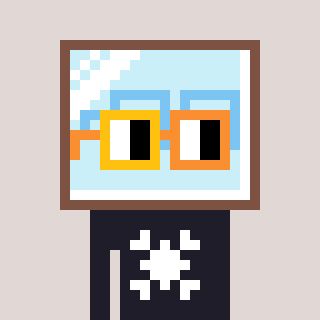
a pixel art character with square yellow and orange glasses, a mirror-shaped head and a grayscale-colored body on a warm background